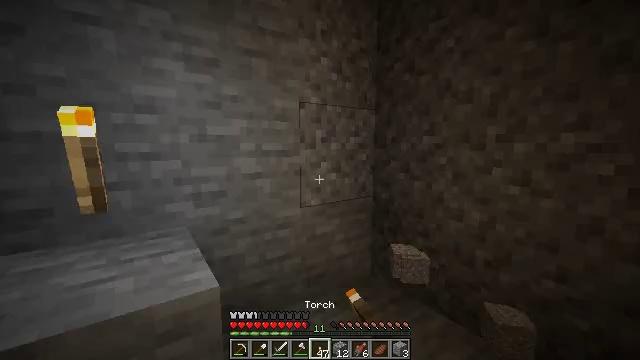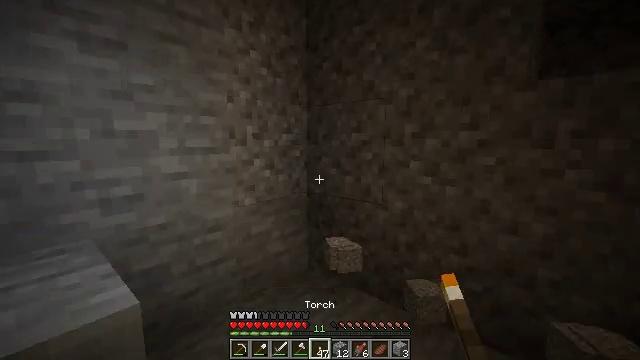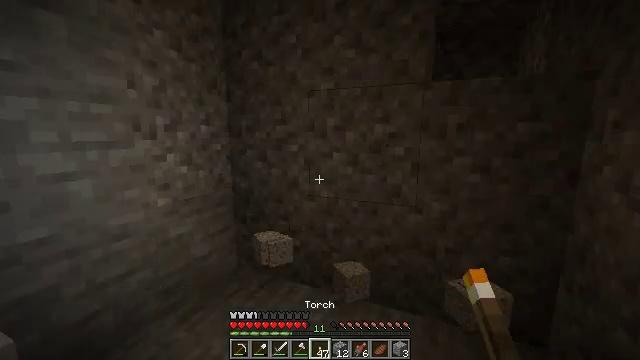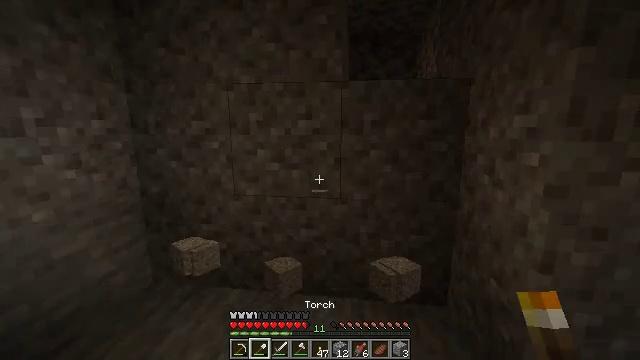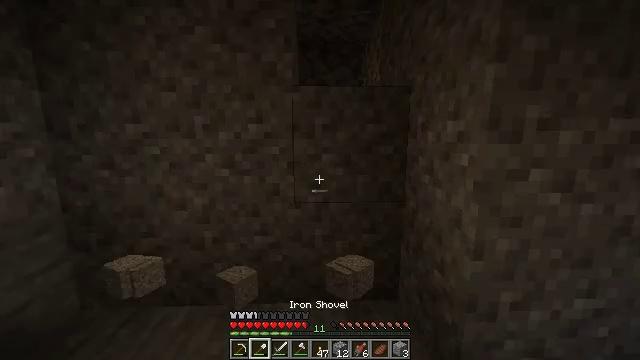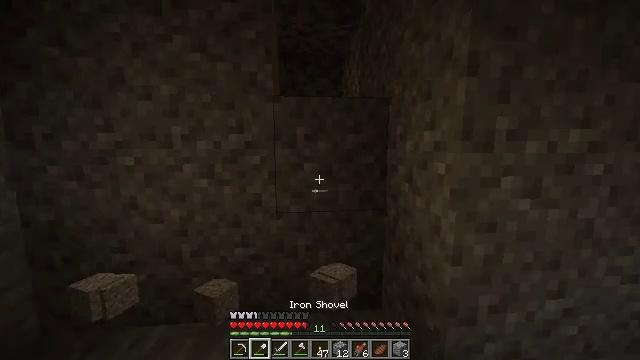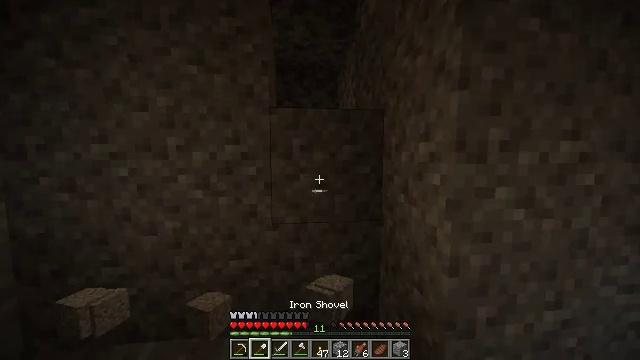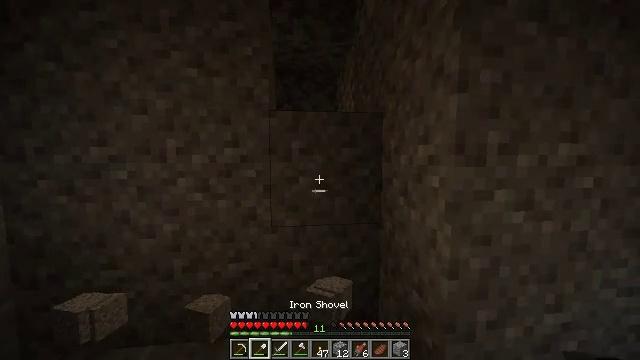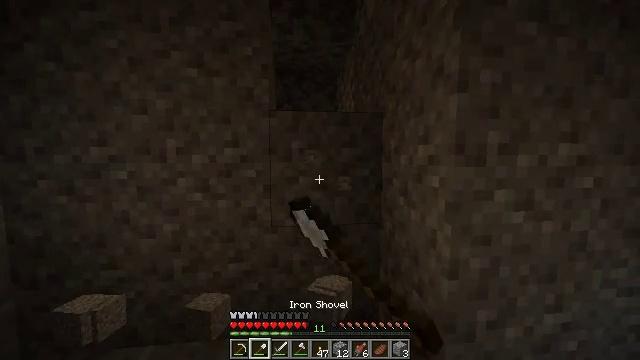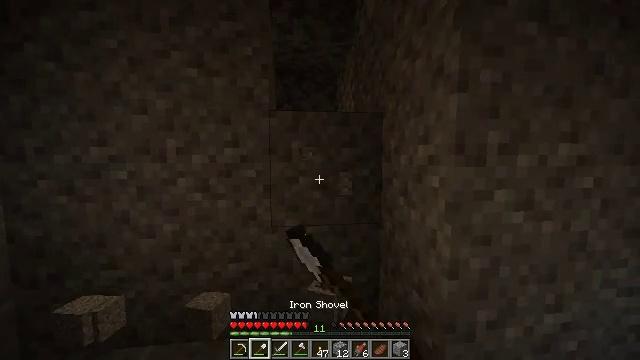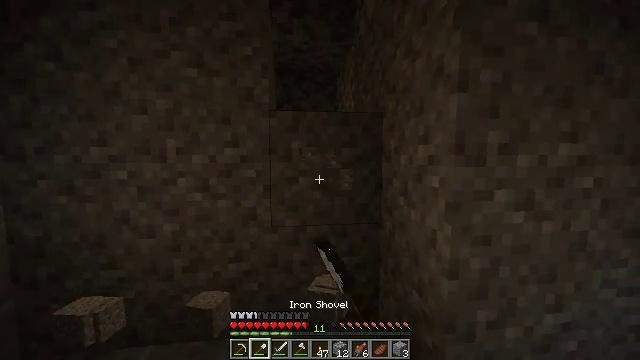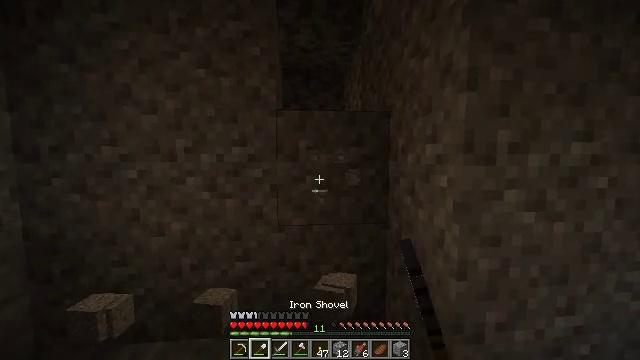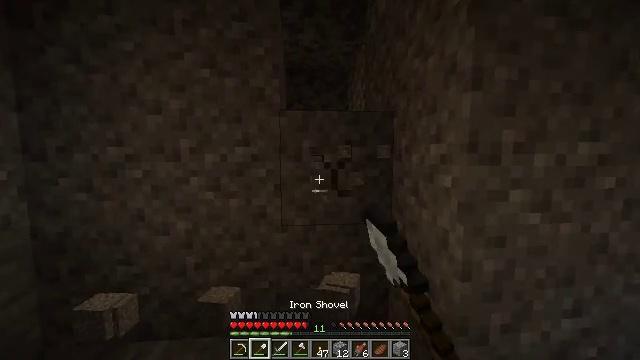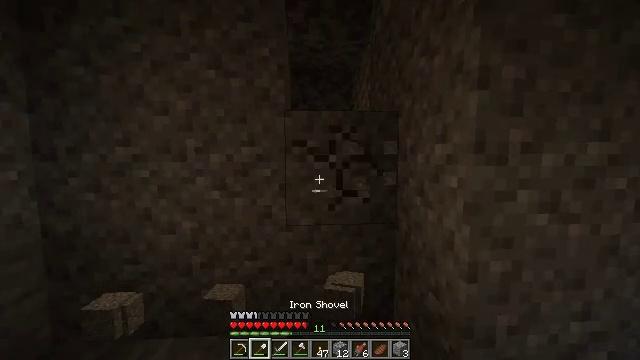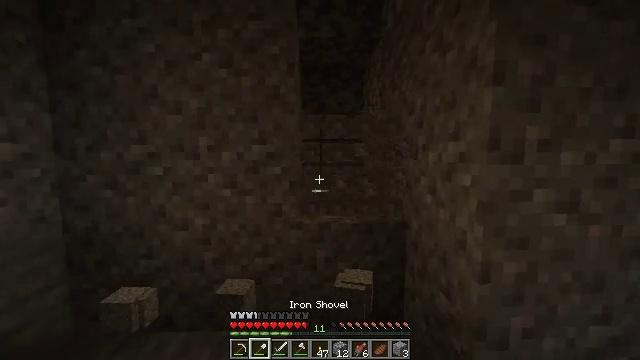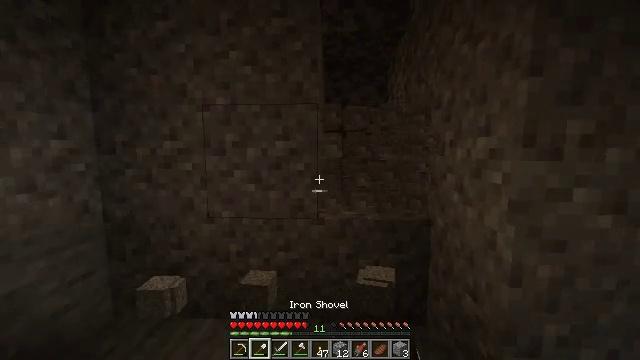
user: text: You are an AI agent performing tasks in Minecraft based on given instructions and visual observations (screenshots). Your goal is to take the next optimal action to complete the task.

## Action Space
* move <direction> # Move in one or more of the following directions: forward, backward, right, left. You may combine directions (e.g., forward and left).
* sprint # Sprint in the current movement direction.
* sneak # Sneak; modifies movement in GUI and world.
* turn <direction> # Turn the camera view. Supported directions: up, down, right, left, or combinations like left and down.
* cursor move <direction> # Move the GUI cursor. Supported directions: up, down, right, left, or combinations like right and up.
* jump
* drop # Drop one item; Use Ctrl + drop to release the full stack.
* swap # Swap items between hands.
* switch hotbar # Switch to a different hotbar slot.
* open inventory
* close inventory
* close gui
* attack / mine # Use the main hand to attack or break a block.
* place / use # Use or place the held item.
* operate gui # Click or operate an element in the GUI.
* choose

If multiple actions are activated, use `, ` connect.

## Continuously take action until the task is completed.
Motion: motion action
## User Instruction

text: Gather gravel by digging.
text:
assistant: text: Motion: turn right
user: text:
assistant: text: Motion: turn right and down
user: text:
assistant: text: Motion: turn right, switch to hotbar 2
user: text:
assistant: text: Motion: turn right, switch to hotbar 2
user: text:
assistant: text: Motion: turn right and up, switch to hotbar 2
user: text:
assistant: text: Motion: turn up
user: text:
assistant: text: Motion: attack / mine
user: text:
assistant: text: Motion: attack / mine
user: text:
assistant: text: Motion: attack / mine
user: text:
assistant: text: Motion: attack / mine
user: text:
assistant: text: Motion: turn left, attack / mine
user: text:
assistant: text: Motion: attack / mine
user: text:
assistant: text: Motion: turn left, attack / mine
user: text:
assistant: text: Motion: turn left, attack / mine
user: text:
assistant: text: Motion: turn left, attack / mine
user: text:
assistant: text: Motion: turn left, attack / mine
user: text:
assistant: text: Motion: turn left, attack / mine
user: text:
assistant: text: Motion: attack / mine
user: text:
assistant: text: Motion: attack / mine
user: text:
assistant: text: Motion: attack / mine
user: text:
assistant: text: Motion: attack / mine
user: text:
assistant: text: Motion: attack / mine
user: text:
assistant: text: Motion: attack / mine
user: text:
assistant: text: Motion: attack / mine
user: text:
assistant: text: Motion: attack / mine
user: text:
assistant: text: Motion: attack / mine
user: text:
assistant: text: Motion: attack / mine
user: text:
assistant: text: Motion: attack / mine
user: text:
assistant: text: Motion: turn left, attack / mine
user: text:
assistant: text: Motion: move forward, turn left, attack / mine